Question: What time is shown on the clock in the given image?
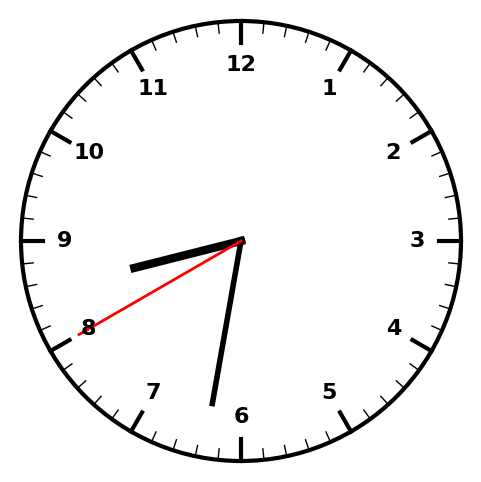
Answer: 08:31:40